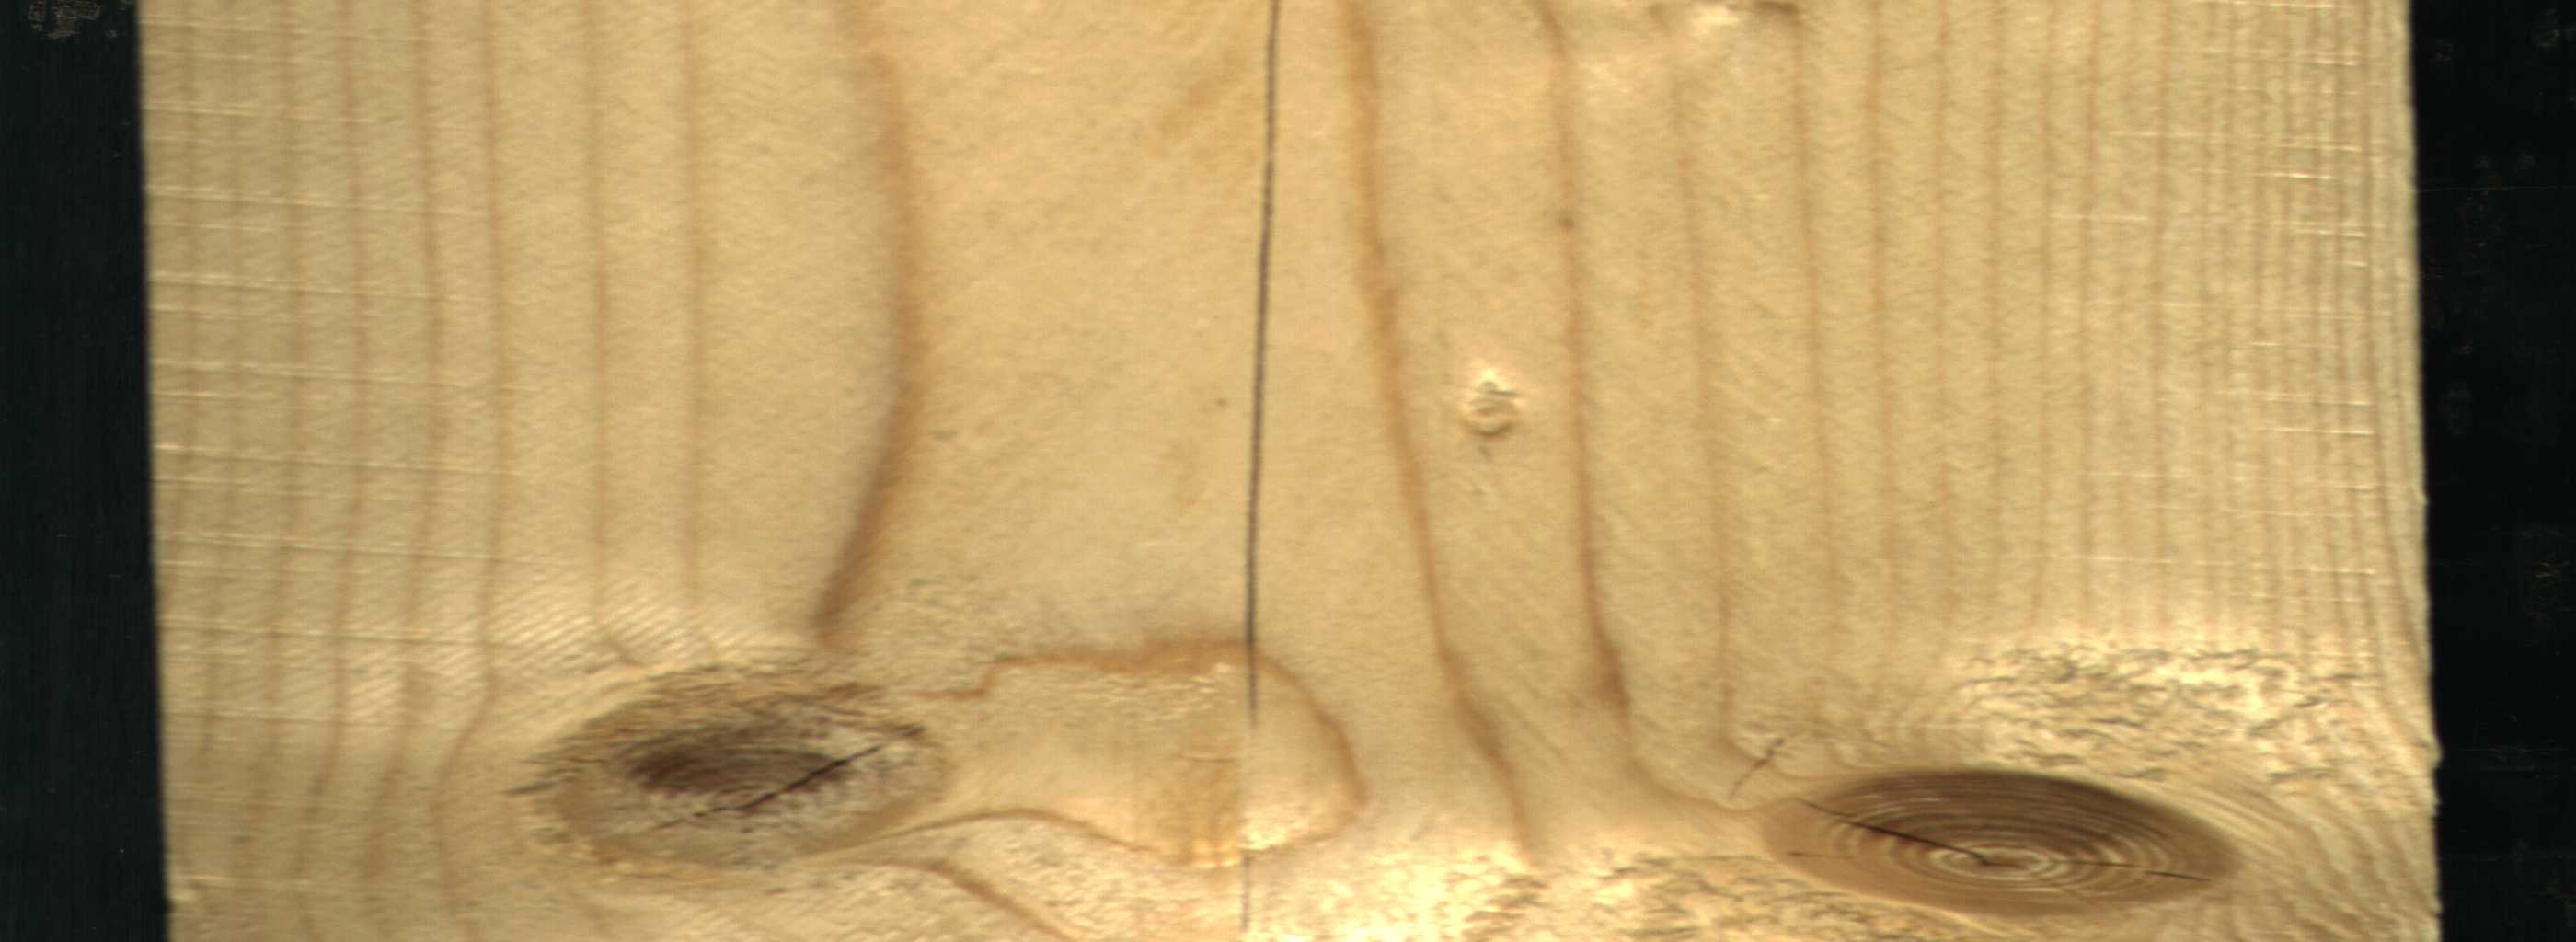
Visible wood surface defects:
Crack
knot_with_crack
knot_with_crack